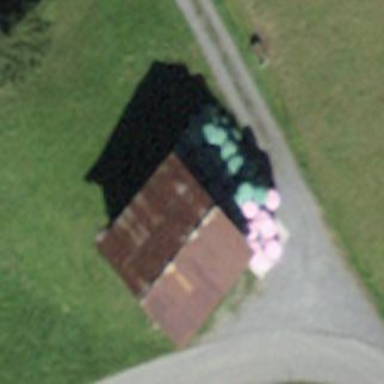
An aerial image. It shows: Barn.